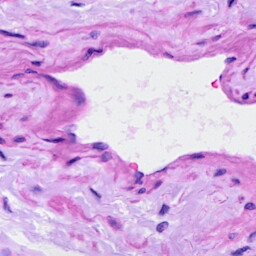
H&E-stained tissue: Ovarian